Question: I am quite new in iOS development and Objective-C and I would appreciate some help.
I created a 'Group folder' in Xcode where I placed all my images. All my images are inside the project folder.
I want to iterate through the Xcode folder 'routineIcons' and get all Images that have 'b-' in their name and put their name and extension into an array.
Could anyone point me in the right direction on how to do this? bah.. is it possible??

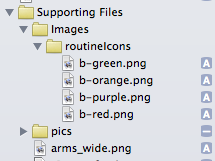
Answer: You can use this snipped:
'''
NSMutableArray *result = [NSMutableArray array];
[[[NSBundle mainBundle] pathsForResourcesOfType:@"png" inDirectory:nil] enumerateObjectsUsingBlock:^(NSString *obj, NSUInteger idx, BOOL *stop) {
NSString *path = [obj lastPathComponent];
if ([path hasPrefix:@"b-"]) {
[result addObject:path];
}
}];
'''